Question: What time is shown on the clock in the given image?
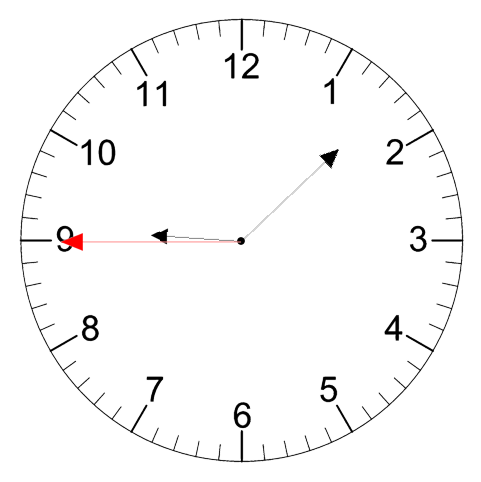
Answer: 09:07:45